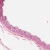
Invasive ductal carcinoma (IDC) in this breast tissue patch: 0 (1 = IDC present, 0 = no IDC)